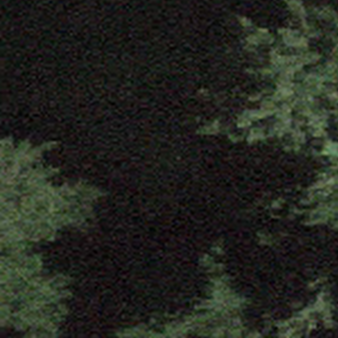
Label: other